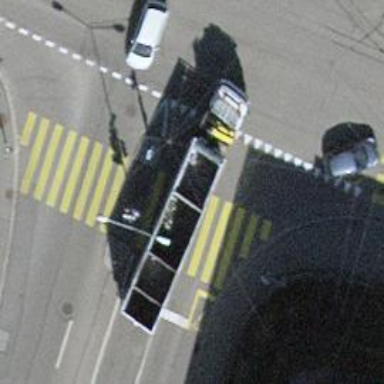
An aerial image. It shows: Surveillance object is present in the image.